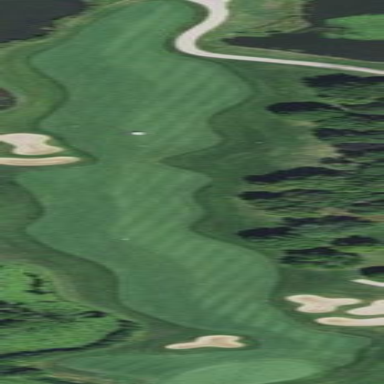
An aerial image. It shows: Grassy area designated as golf fairway.